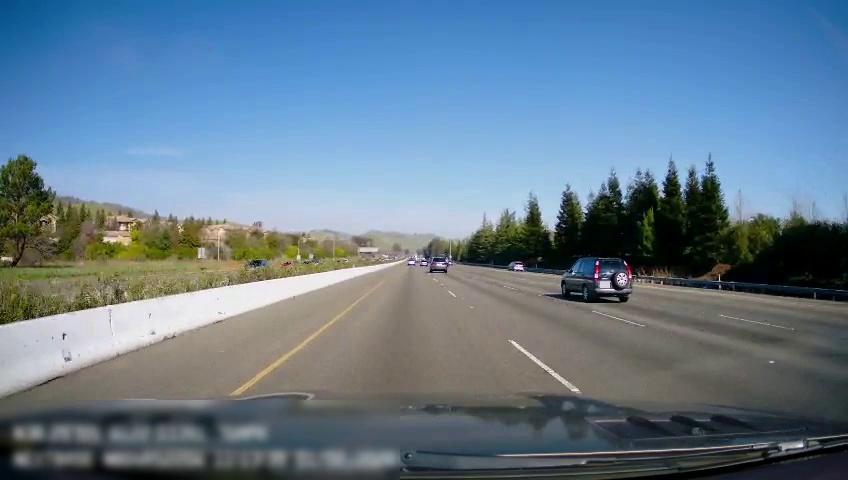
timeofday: Day
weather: Sunny
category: Drivable Space
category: Vehicles | Truck
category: Vehicles | Car
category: Vehicles | Van
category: Vehicles | SUV
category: Vehicles | Other LV
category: Vehicles | SUV
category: Lanes | Current Lane
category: Lanes | Current Lane
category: Lanes | Alternate Lane
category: Lanes | Alternate Lane
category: Lanes | Alternate Lane